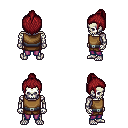
a pixel art fantasy rpg character, male body template, skeleton, leather chest armor, magenta pants, brunette short topknot hairstyle, four views (front, back, left, right), 2x2 character sprite sheet, small pixel art, hard edges, no anti-aliasing